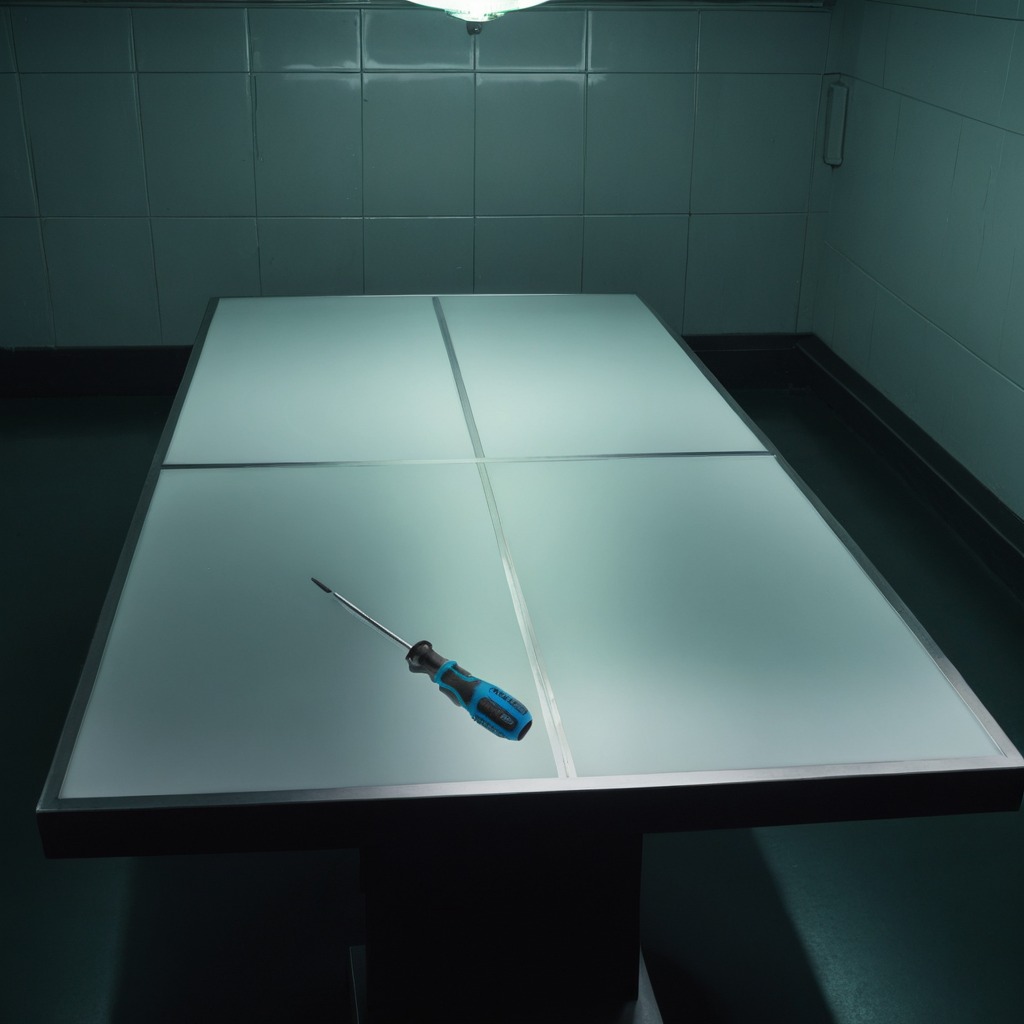
A screwdriver is lying on a clean empty table in a railway signal maintenance room.